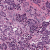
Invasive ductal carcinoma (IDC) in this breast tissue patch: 1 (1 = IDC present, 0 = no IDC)